Field crop: maize
Growth stage: 2
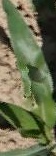
Species: maize